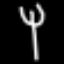
Label: fork